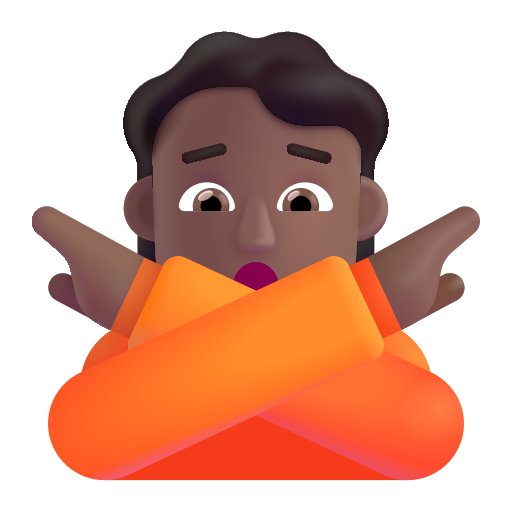
person gesturing no color  dark